Question: I have a 'ListView' and I bind to an 'ObservableCollection<Folder>' and when I hover over a 'ListViewItem', there is a second selection thing appearing underneath (or ontop of) the item text which prevents me from being able to "activate" the selected item because it doesn't appear to be receiving my click.

As you can probably see, the structure is:
'ListView' > 'ItemTemplate' > 'DataTemplate' > 'ListViewItem'. But I'm guessing I have that double-selection thing because there are basically 2 "item templates" ('DataTemplate' and 'ItemTemplate'). But if I get rid of 'DataTemplate', it throws a runtime error. If I get rid of 'ItemTemplate', it throws an error. I can't win. How do I get rid of this thing?
---
:
This gives me the desired effect:
'''
<StackPanel x:Name="folderContainer" HorizontalAlignment="Left" VerticalAlignment="Stretch" Width="175" Background="Khaki" Margin="0, 18, 0, 0">
<ListView x:Name="folderList" HorizontalAlignment="Stretch" VerticalAlignment="Stretch" ItemsSource="{Binding Folder}" BorderBrush="{x:Null}" BorderThickness="0">
<ListView.ItemTemplate>
<DataTemplate>
<TextBlock x:Name="folderItem" Text="{Binding Name}" />
</DataTemplate>
</ListView.ItemTemplate>
</ListView>
</StackPanel>
'''
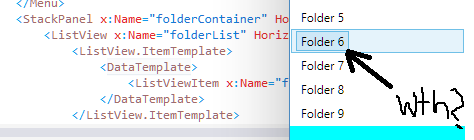
Answer: With the 'ListViewItem' you where including a specialized wrapper primarily used the 'ListView' to contain unknown item(s) presented by the binding of the ItemsSource when there is default template used. It helps that unknown item on the screen, its the purpose of the 'ListViewItem'. For example if someone bound a list of strings, the strings have no on hover, hence there needs to be a container control to achieve all things graphical in those situations.
## Why the two Shadows?
The actual <URL> control containing was a textbox control. That is two controls thanks to the DataTemplate you provided.
Hence you had a wrapper, with a content containing a texbox control. So there are two things which take up space, one is the 'ListViewItem' and the other is the textbox. By hovering over each item, each's style kicked off to show the padding of the control as a selectable region in the Zorder fashion whereas both are seen.
Nothing more nothing less.
Since knew what is to go into the content control, there was no need to use the 'ListViewItem' wrapper, it was redundant, and you used the actual textbox; hence with only it's style to show the padding of the control on hover.